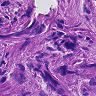
Metastatic tissue present: yes